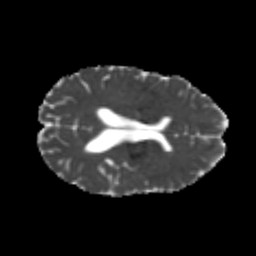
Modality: MD
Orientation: axial
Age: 20
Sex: female
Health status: healthy
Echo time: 0.074 s